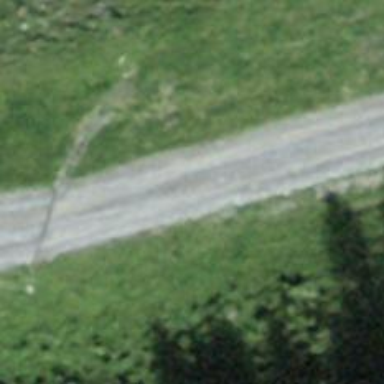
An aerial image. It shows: Intermediate downhill ski slope.